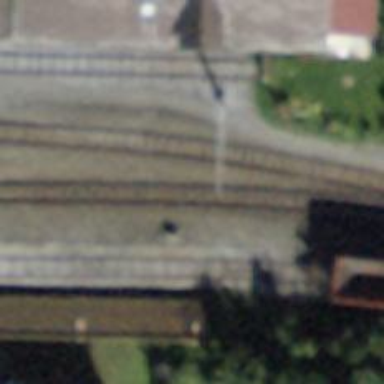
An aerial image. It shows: Narrow-gauge railway track with 1 electrified contact line.